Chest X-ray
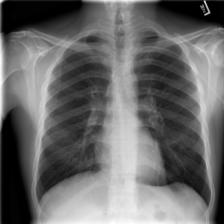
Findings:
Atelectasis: negative
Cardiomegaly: negative
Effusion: negative
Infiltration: negative
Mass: negative
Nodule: negative
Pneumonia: negative
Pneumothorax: negative
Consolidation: negative
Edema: negative
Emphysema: negative
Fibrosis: negative
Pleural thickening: negative
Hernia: negative